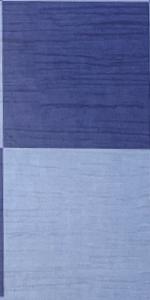
Label: Empty